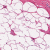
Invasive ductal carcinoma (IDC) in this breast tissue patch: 0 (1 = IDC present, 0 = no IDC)